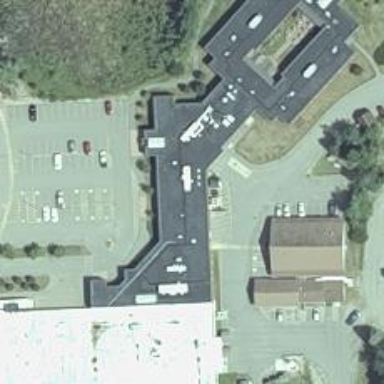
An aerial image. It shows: Nursing home.